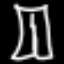
Label: pants